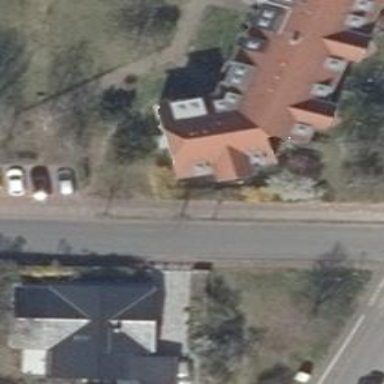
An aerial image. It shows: Driveway.